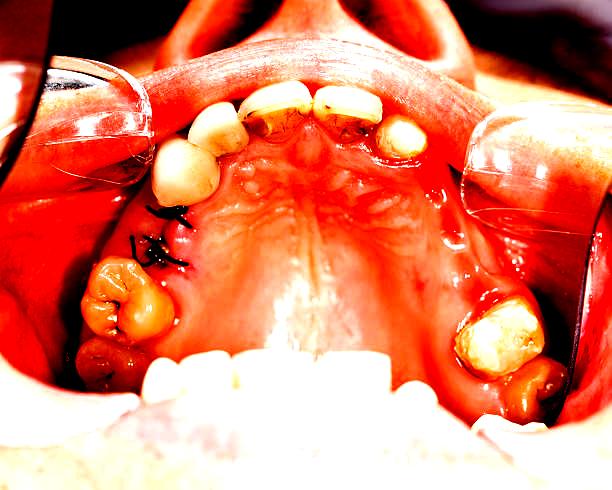
Condition: Gingivitis